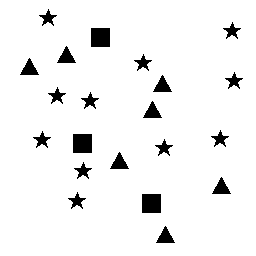
Squares: 3
Triangles: 7
Stars: 11
Total shapes: 21